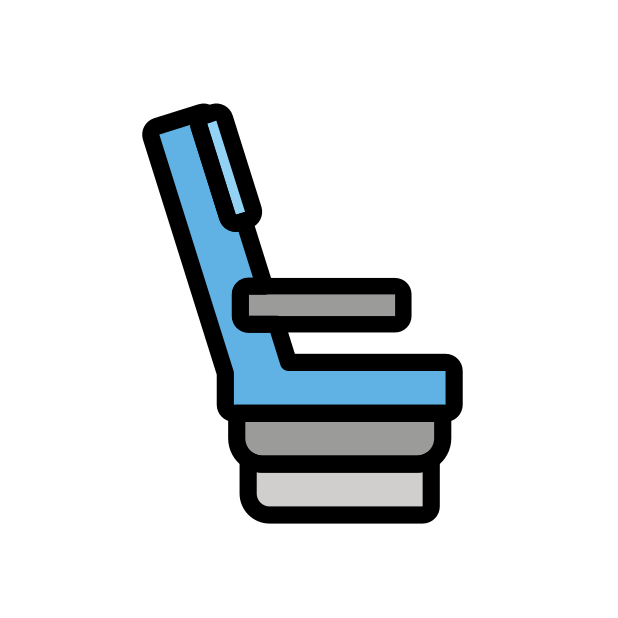
seat